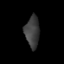
Tissue: lung
Cell type: Epithelial cells
Senescence score: 0.1348
Nuclear area (px): 444
Mean DAPI intensity: 61.282